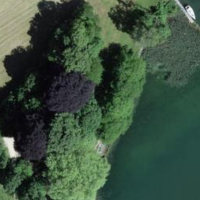
EUNIS habitat code: 21
Species observed at this site:
Juglans regia
Cardamine pratensis
Corylus avellana
Sylvia atricapilla